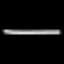
Label: line